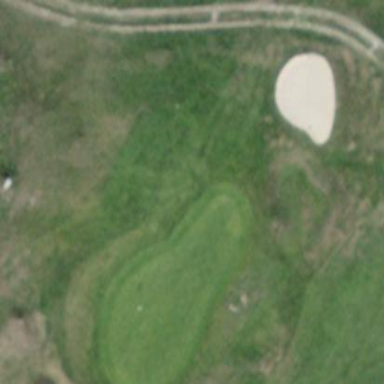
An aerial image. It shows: Picturesque green golfing area with grass land use.